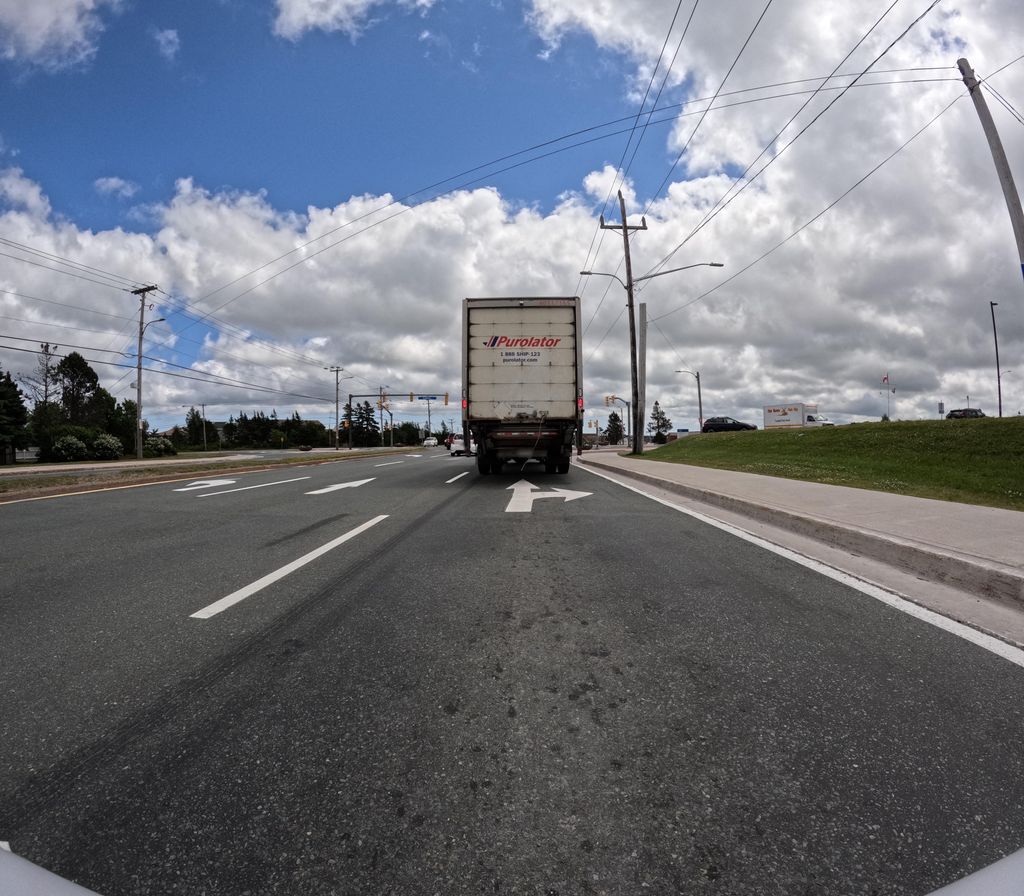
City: st_johns